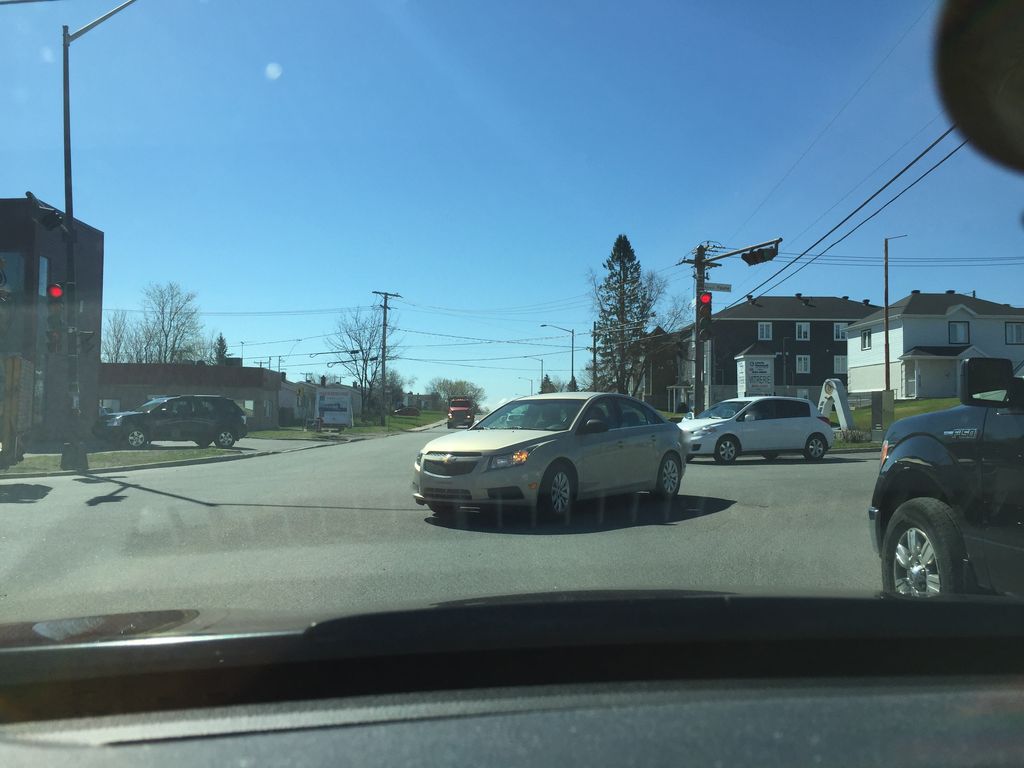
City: quebec_city